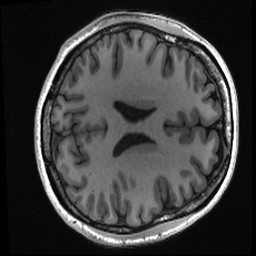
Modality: T1w
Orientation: axial